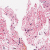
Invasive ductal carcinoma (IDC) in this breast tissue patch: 0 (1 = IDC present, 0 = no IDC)